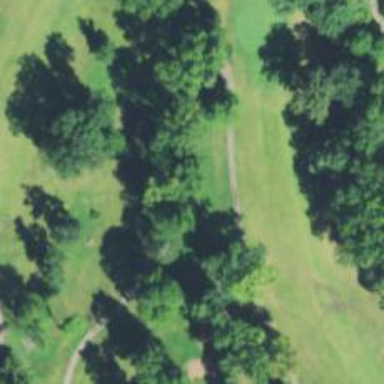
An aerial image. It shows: Golf hole.